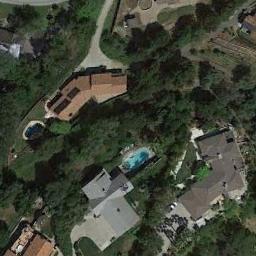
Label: sparse_residential